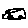
Label: car